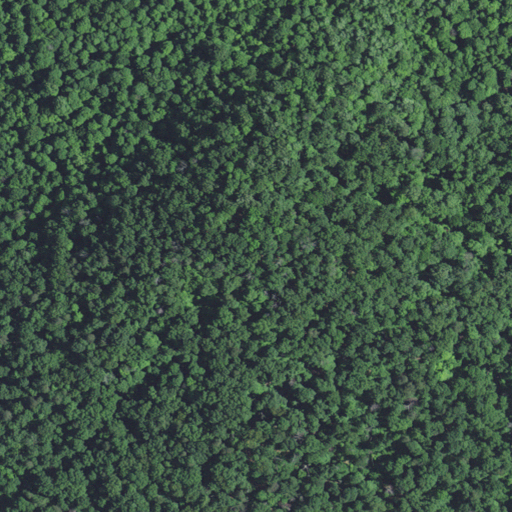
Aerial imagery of mountain in Kentucky named Vineyard Knob containing only deciduous forest